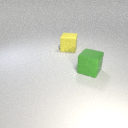
large green rubber cube to the right of large yellow rubber cube